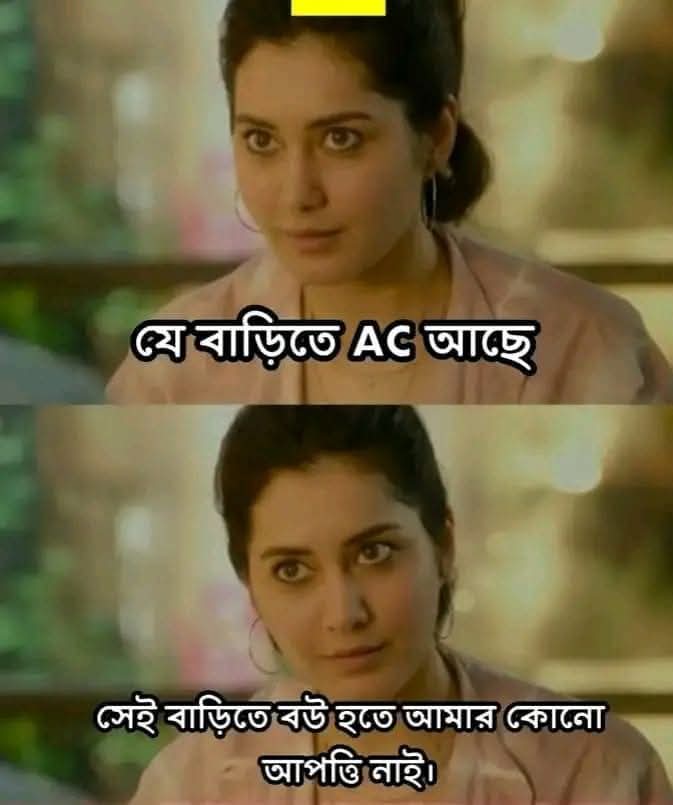
Text: যে বাড়িতে AC আছে
সেই বাড়িতে বউ হতে আমার কোনো আপত্তি নাই।
Label: Non Hate